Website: apple
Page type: order-returns
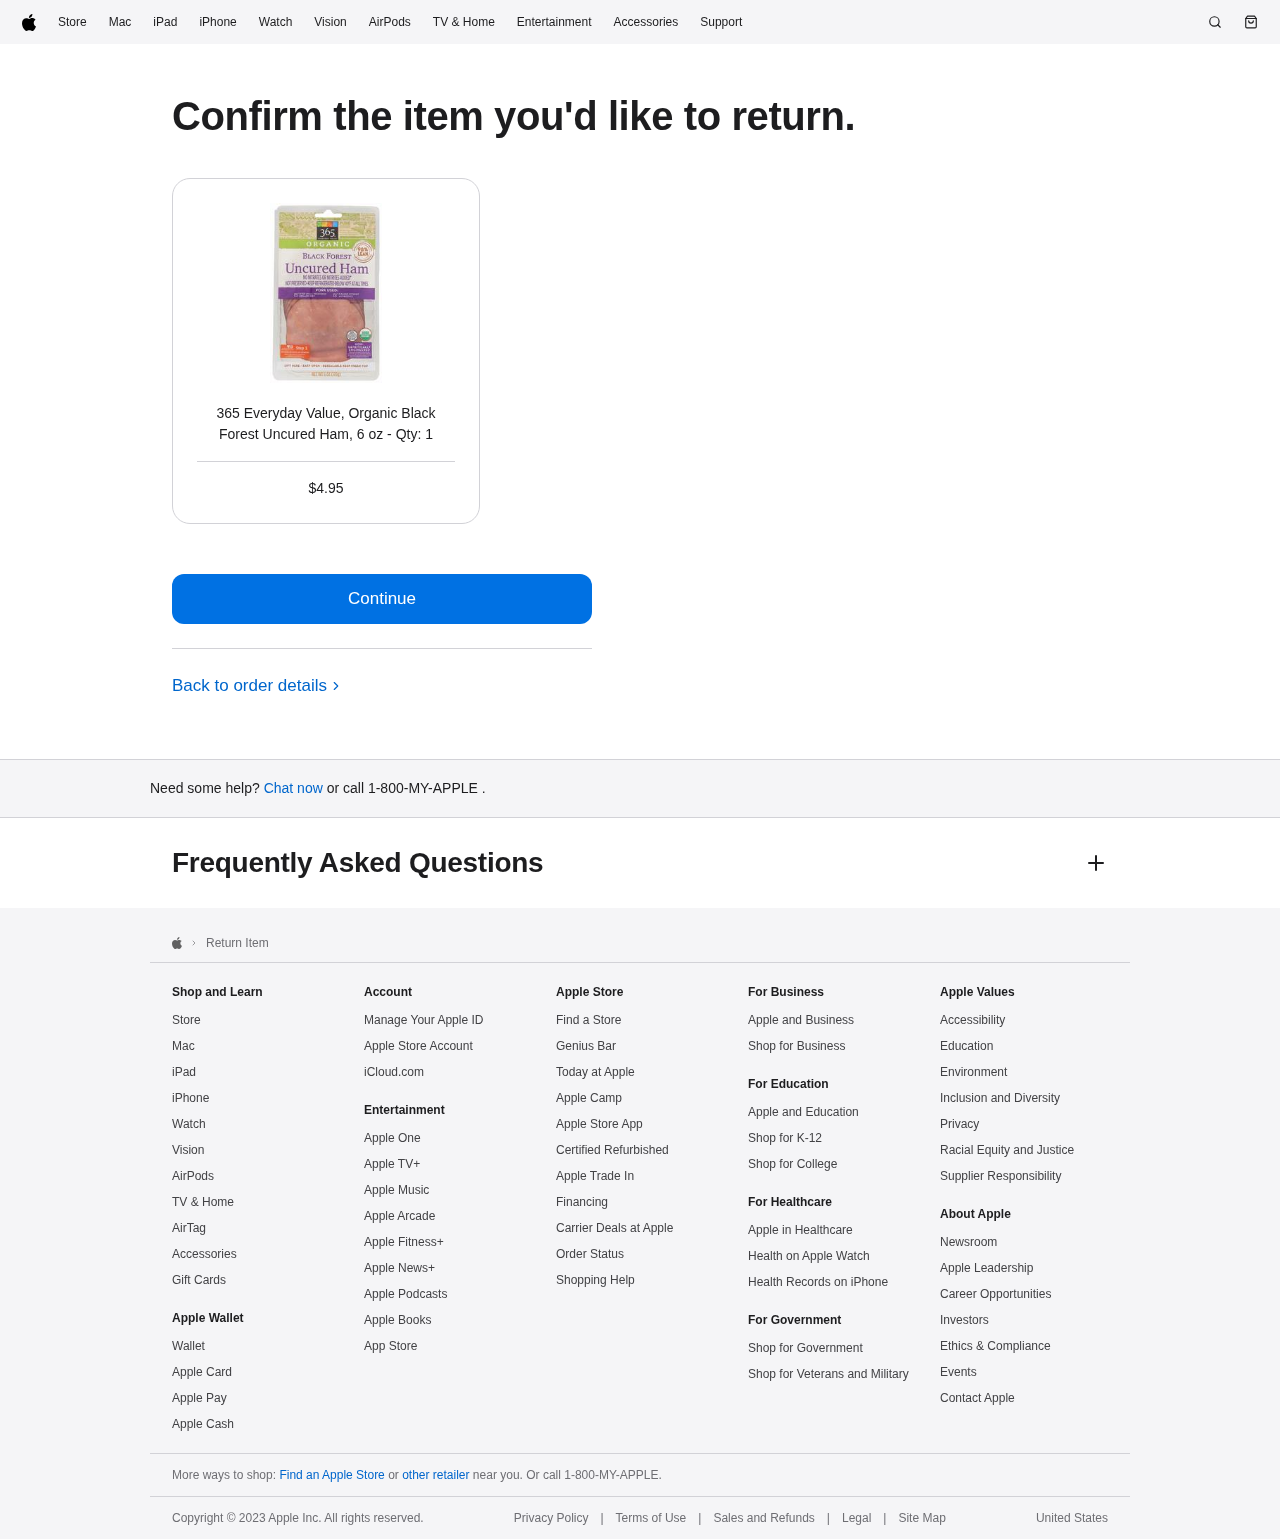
Product elements: key: PRODUCT1_NAME
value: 365 Everyday Value, Organic Black Forest Uncured Ham, 6 oz
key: PRODUCT1_PRICE
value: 4.95
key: PRODUCT1_QUANTITY
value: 1